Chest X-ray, PA view. Patient: 60 years old, sex M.
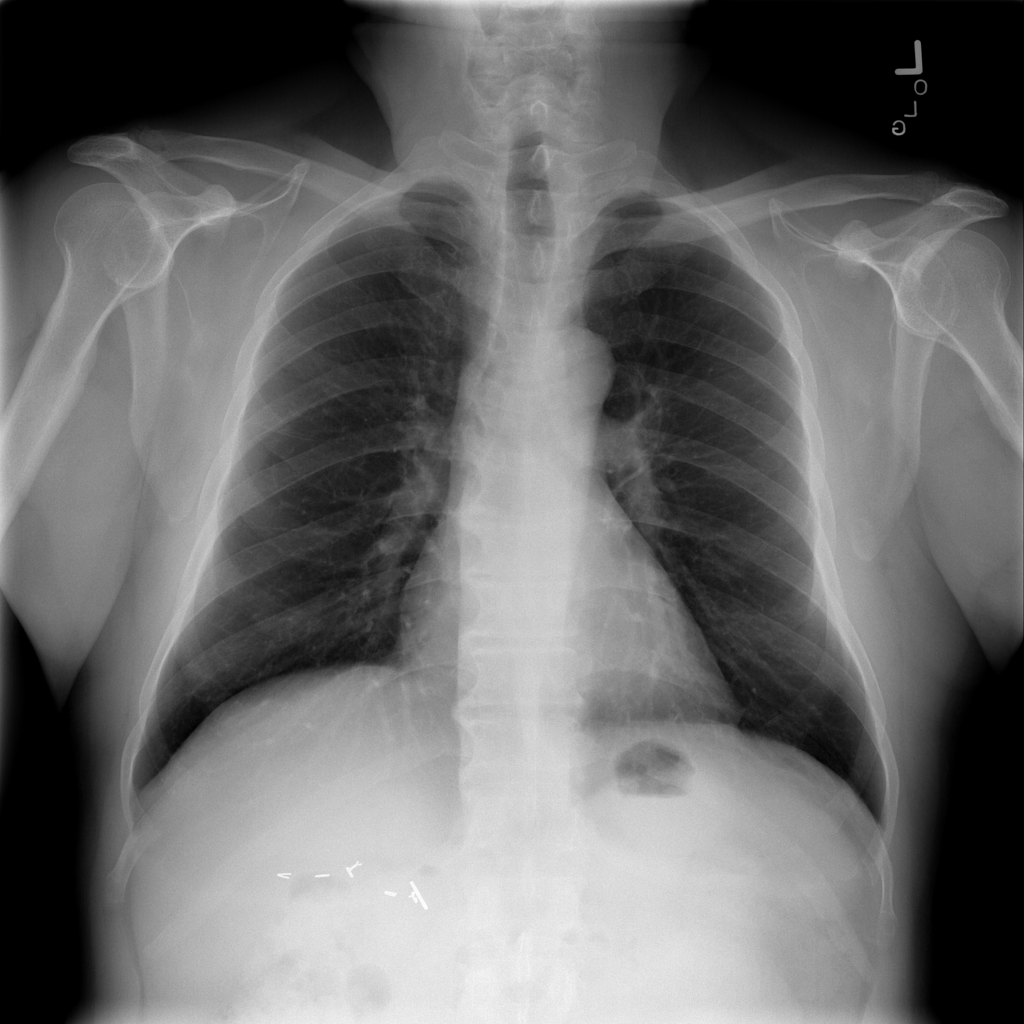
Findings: No Finding